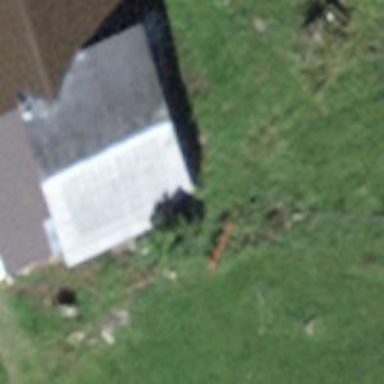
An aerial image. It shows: Rural barn.